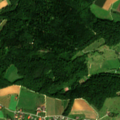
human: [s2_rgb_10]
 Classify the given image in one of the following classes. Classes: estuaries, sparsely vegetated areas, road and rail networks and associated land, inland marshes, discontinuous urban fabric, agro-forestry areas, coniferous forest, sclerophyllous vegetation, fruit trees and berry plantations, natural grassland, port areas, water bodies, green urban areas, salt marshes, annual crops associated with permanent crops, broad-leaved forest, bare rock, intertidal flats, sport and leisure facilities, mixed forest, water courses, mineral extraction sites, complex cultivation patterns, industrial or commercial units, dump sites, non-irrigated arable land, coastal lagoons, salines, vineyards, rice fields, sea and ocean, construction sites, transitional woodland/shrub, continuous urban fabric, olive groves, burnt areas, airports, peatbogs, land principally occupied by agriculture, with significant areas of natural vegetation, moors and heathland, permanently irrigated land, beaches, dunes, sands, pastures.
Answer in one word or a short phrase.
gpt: discontinuous urban fabric, non-irrigated arable land, mixed forest